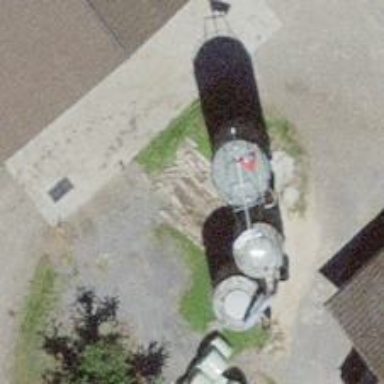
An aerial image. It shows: Silo.